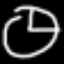
Label: clock